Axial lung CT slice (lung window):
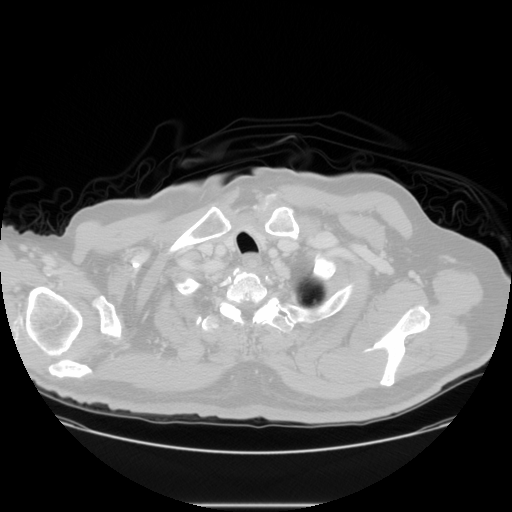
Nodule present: no